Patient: sex M, age 74
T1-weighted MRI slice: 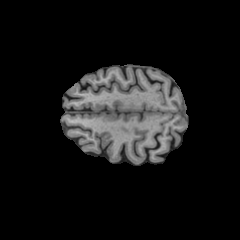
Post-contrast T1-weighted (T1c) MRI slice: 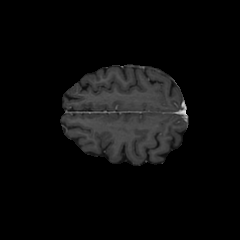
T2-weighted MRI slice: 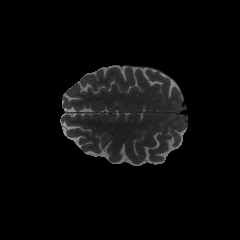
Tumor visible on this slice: no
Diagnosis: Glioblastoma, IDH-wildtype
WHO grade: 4